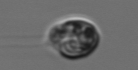
Label: flagellate_morphotype1